Question: Following situation: when I add a JLabel to a panel, i get unwanted padding/space. How can i remove it? See left side, i want it like the right side of the image shows.

here's my short test-code, that produces the output shown on the left side of the image above:
'''
setLayout(new MigLayout("gapy 0, debug"));
JPanel line1 = new JPanel();
JPanel line2 = new JPanel();;
line1.add(new JLabel("Text 1"));
line2.add(new JLabel("Text 2"));
add(line1, "wrap, align left");
add(line2);
'''
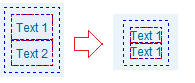
Answer: That happens because you add labels to 'JPanel' which used 'FlowLayout' with gaps as default. To fix that you can use next:
'''
JPanel line1 = new JPanel(new FlowLayout(FlowLayout.CENTER,0,0));
JPanel line2 = new JPanel(new BorderLayout());
'''